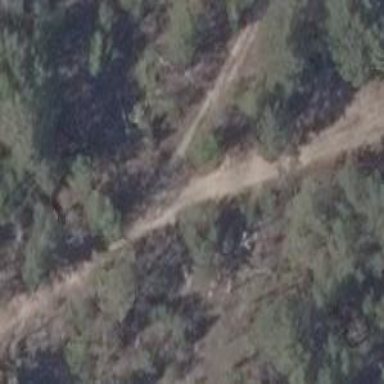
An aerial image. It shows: Sandy track with grade 4 tracktype.